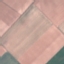
Land use / land cover: AnnualCrop